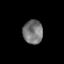
Tissue: prostate
Cell type: T cells
Senescence score: 0.7009
Nuclear area (px): 456
Mean DAPI intensity: 119.7